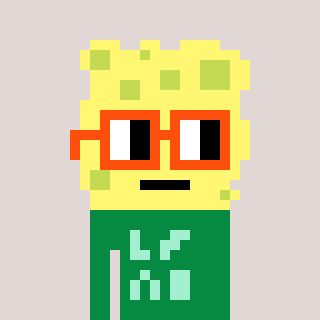
a pixel art character with square orange glasses, a sponge-shaped head and a green-colored body on a warm background